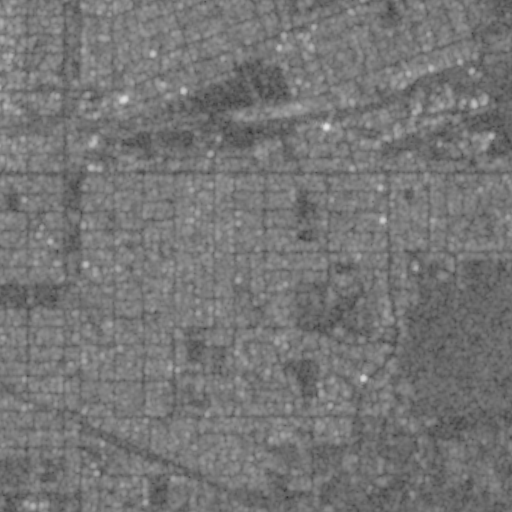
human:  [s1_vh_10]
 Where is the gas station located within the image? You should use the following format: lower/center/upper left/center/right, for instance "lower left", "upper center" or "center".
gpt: The gas station is located in the left of the image.
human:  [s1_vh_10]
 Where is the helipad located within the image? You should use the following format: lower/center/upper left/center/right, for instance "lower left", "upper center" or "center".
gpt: The helipad is located in the lower left of the image.
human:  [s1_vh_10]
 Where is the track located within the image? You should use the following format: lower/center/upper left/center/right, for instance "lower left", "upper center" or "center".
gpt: The track is located in the lower left of the image.
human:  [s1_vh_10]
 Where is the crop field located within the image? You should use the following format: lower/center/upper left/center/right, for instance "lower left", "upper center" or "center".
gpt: There is no crop field in the image.

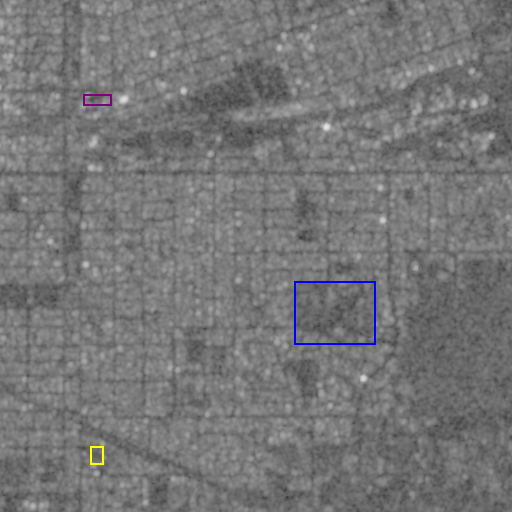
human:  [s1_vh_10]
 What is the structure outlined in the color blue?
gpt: The structure outlined in blue is a park.
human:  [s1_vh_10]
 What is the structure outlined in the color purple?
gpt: The structure outlined in purple is a parking lot.
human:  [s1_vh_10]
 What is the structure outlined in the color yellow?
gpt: The structure outlined in yellow is a track.
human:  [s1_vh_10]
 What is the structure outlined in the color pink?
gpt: There is no pink outline.